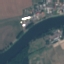
Label: River